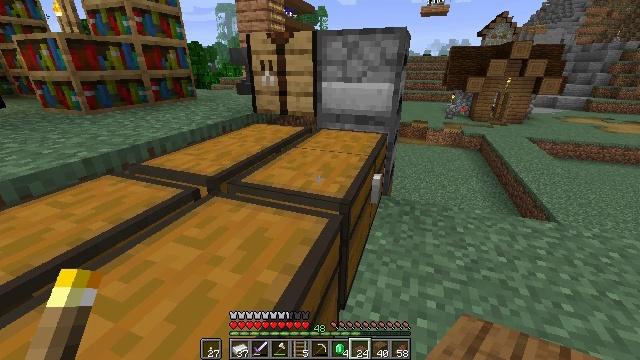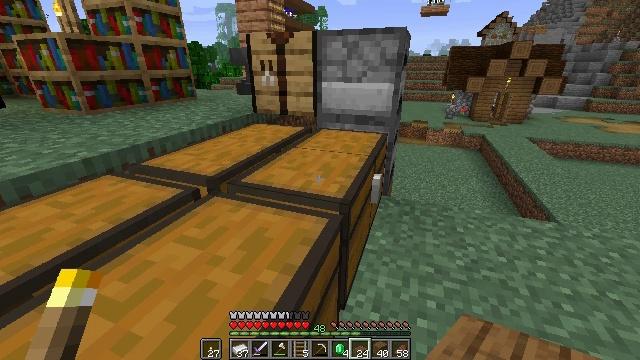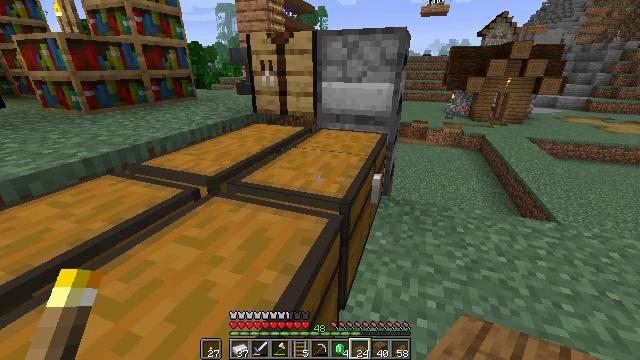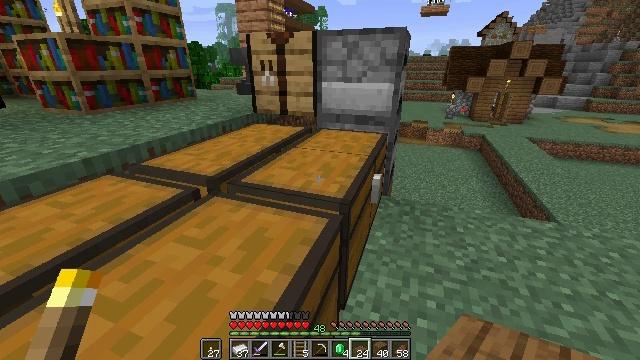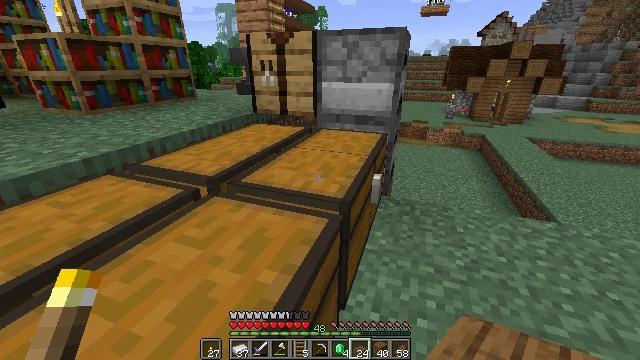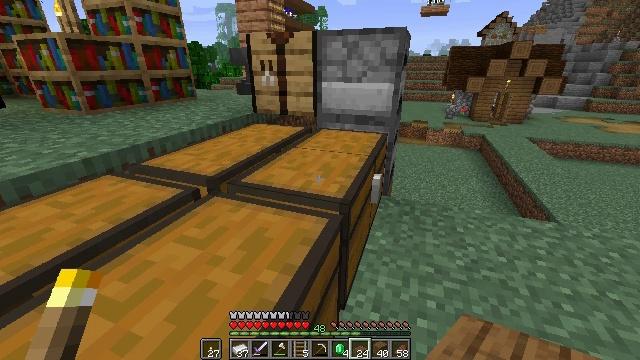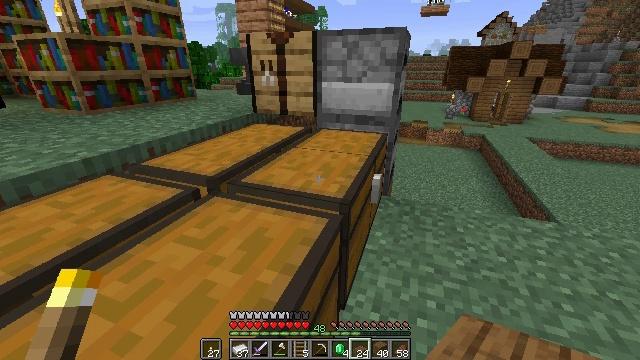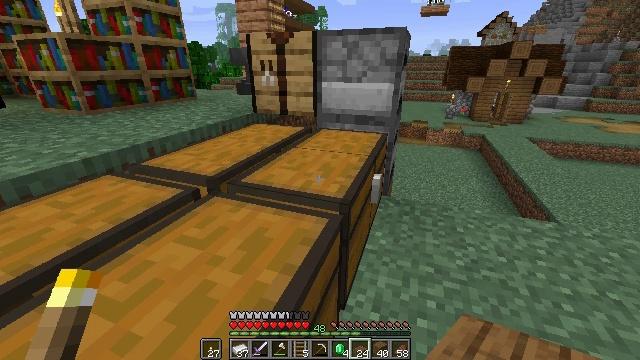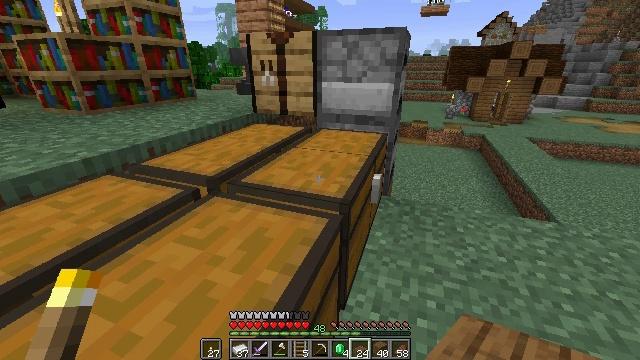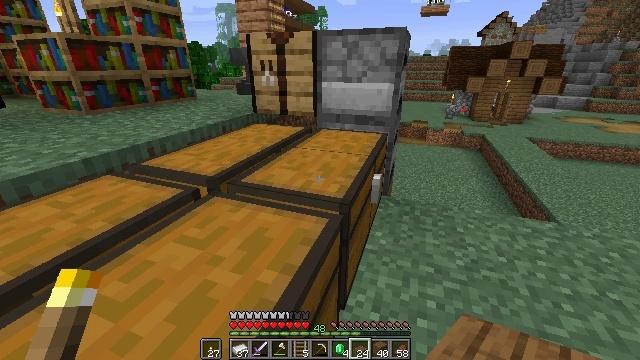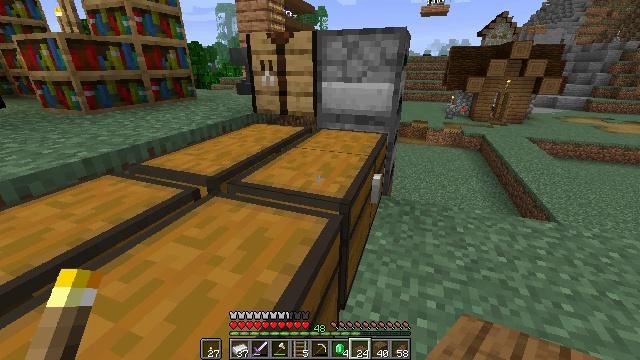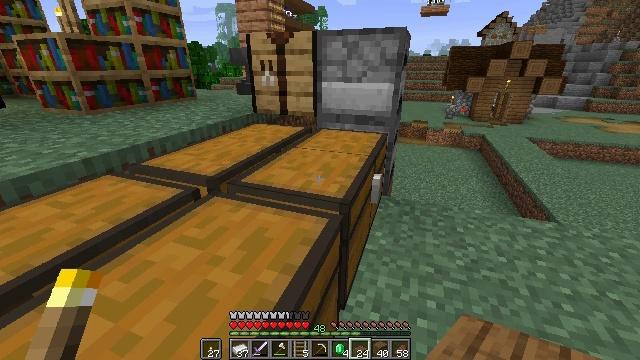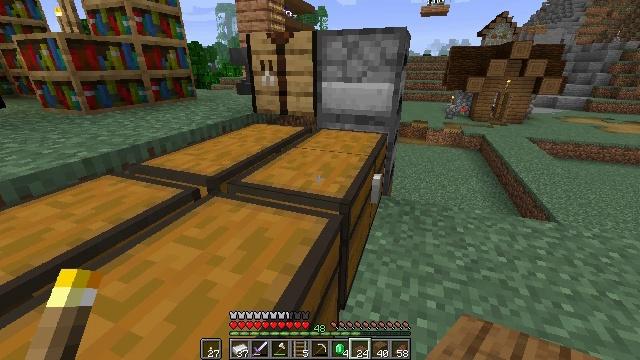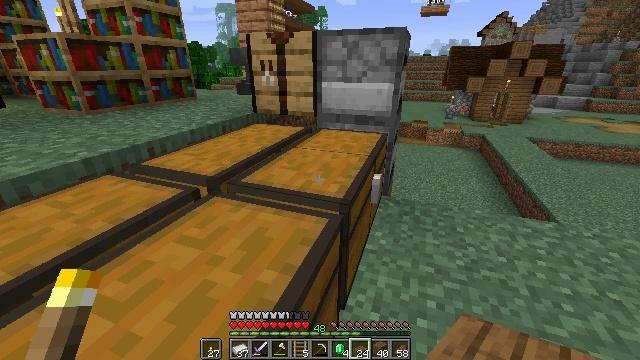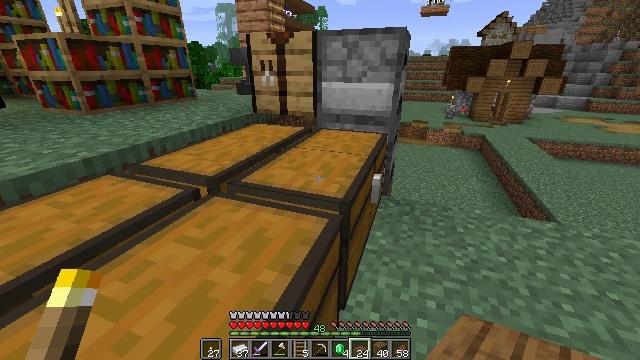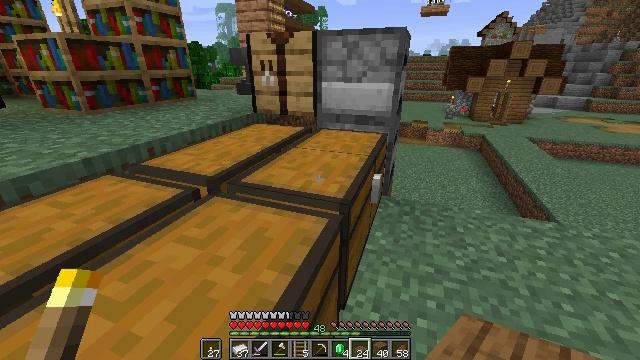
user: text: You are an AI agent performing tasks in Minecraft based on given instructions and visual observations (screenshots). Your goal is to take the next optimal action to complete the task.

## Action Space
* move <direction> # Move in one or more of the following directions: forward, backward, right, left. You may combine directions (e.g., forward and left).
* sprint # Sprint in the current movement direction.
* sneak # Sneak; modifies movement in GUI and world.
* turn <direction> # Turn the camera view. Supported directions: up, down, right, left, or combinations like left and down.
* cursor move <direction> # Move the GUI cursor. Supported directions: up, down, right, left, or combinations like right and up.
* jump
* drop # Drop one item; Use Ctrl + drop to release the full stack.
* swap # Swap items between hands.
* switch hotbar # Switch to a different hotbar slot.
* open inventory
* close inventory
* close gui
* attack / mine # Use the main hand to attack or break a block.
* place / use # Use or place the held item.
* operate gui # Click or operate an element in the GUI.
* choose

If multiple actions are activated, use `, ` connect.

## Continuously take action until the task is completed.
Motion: motion action
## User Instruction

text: Drop a spruce slab.
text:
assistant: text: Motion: no_op
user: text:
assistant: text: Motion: no_op
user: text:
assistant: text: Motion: no_op
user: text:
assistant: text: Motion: no_op
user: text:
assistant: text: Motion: no_op
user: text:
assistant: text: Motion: no_op
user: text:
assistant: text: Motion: no_op
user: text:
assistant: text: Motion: no_op
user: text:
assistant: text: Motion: no_op
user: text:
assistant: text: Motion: no_op
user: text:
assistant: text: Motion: no_op
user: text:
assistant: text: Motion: no_op
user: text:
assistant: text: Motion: no_op
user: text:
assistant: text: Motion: no_op
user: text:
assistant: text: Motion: no_op
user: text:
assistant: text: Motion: no_op
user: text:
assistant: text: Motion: no_op
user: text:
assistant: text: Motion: no_op
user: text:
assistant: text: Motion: no_op
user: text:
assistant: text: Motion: no_op
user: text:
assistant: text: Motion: no_op
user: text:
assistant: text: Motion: no_op
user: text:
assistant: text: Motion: no_op
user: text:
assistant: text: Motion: no_op
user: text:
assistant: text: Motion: no_op
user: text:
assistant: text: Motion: no_op
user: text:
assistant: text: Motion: no_op
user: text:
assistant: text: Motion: no_op
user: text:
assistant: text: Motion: no_op
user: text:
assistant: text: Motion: no_op